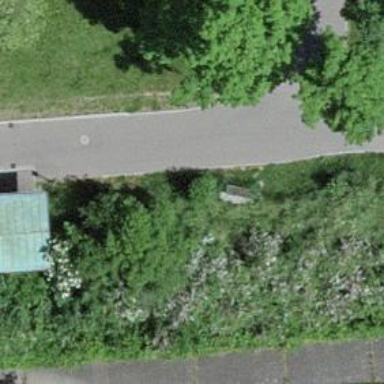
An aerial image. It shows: Bench.